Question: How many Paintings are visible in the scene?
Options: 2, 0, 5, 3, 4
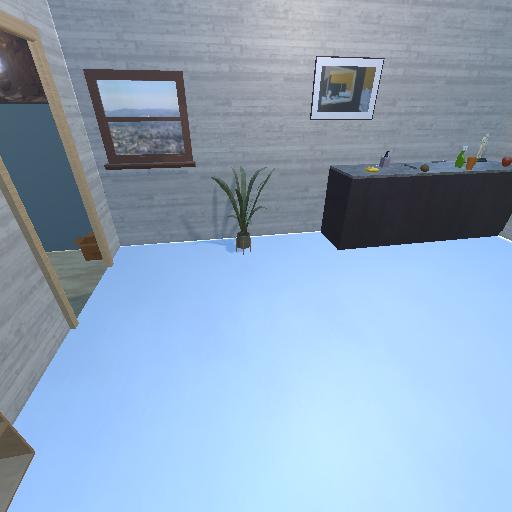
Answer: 2